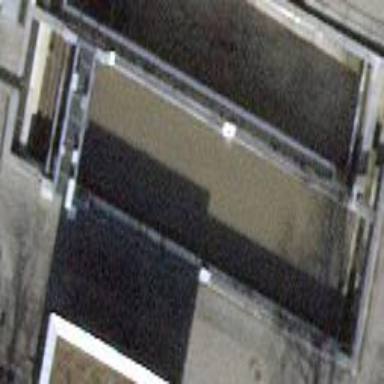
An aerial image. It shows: Image of wastewater.